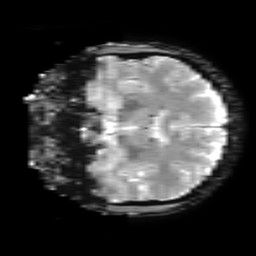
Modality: T2starw
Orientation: coronal
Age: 47
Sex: male
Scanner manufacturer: ge
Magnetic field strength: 3 T
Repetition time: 0.65 s
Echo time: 0.02 s